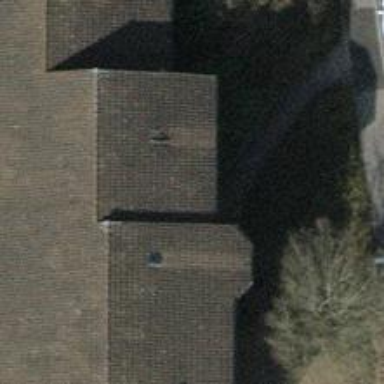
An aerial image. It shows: Part of building.